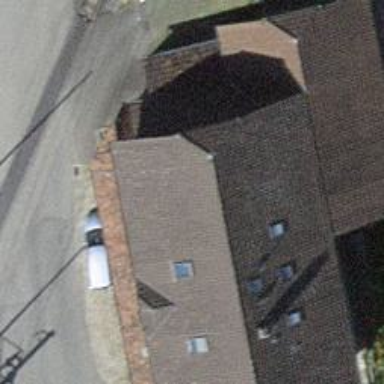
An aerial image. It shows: Residential building.